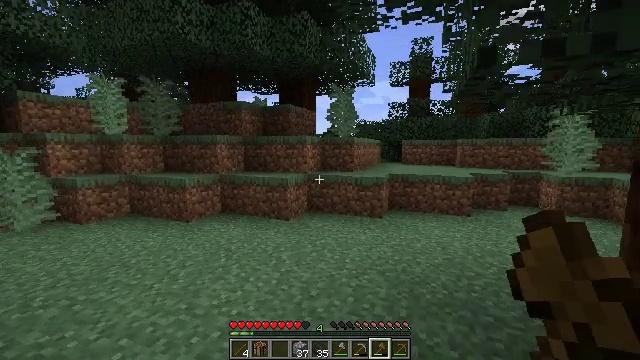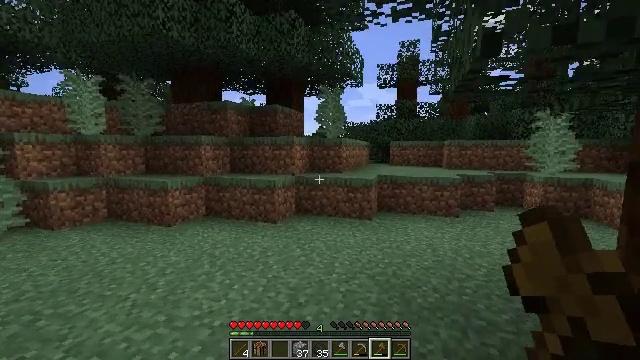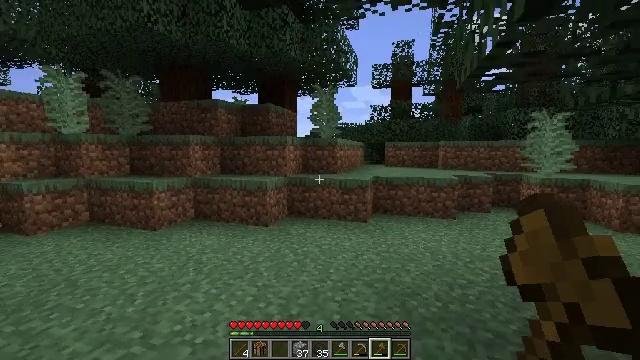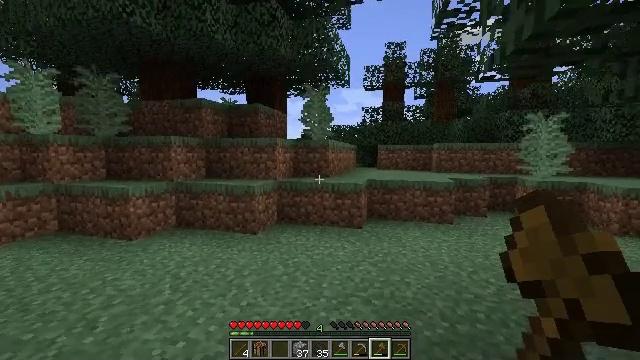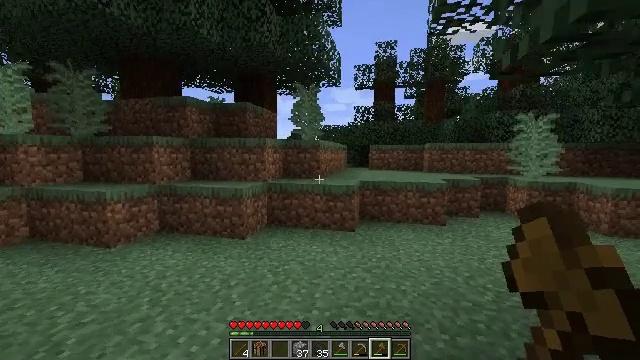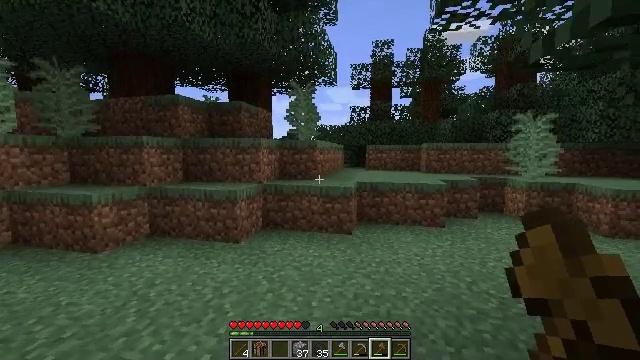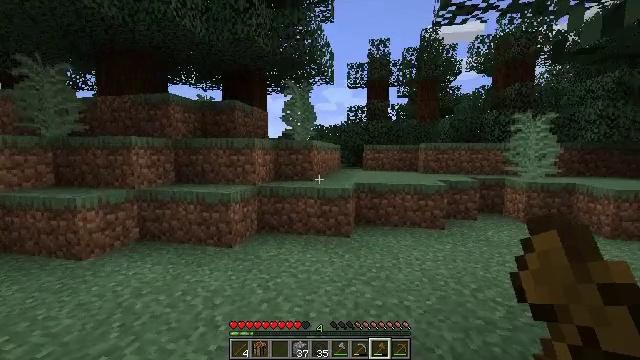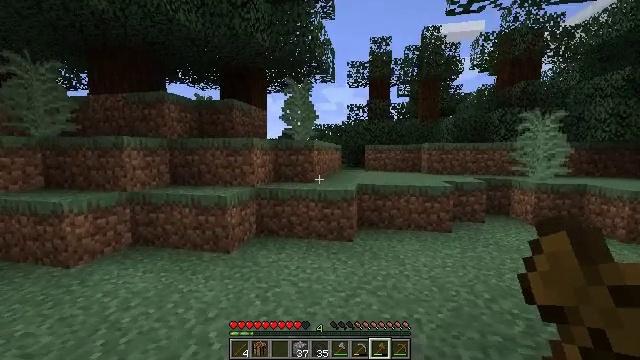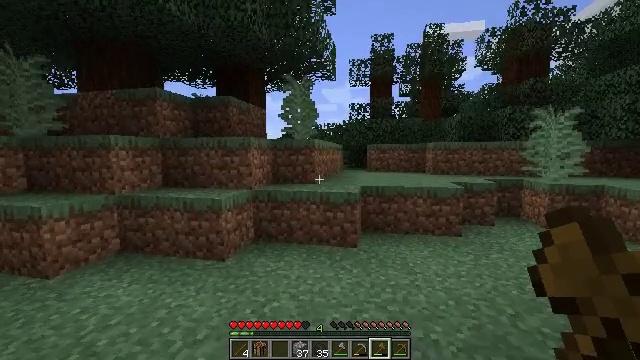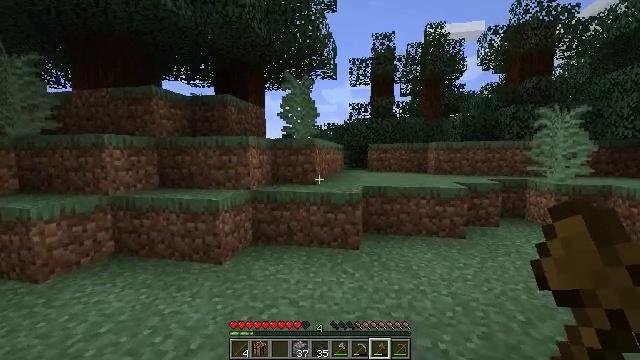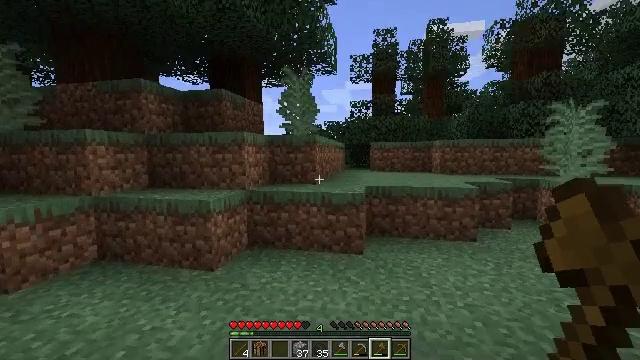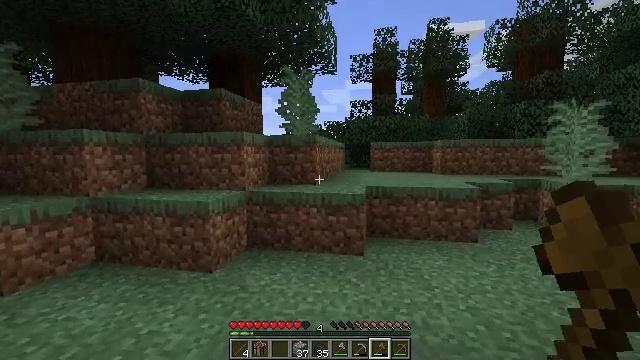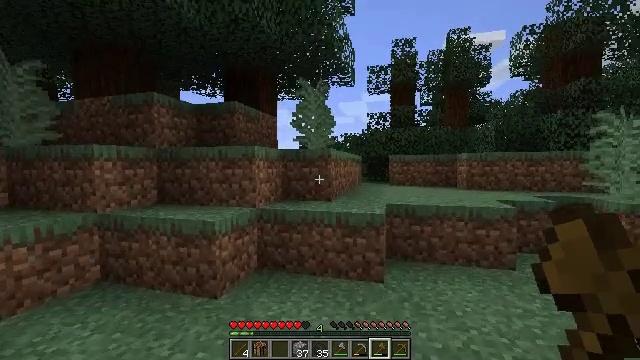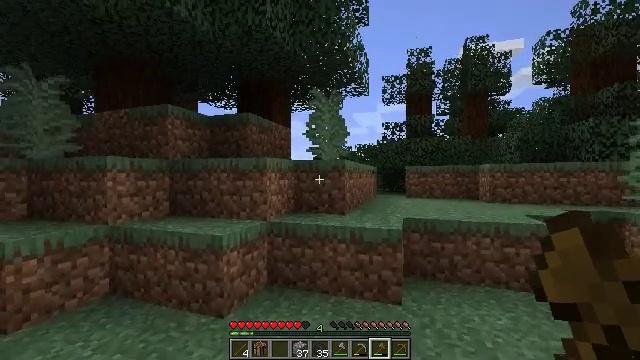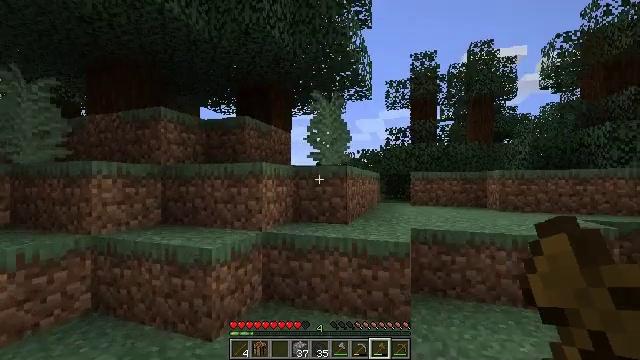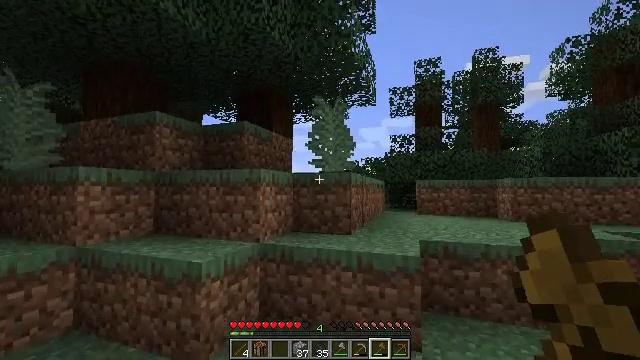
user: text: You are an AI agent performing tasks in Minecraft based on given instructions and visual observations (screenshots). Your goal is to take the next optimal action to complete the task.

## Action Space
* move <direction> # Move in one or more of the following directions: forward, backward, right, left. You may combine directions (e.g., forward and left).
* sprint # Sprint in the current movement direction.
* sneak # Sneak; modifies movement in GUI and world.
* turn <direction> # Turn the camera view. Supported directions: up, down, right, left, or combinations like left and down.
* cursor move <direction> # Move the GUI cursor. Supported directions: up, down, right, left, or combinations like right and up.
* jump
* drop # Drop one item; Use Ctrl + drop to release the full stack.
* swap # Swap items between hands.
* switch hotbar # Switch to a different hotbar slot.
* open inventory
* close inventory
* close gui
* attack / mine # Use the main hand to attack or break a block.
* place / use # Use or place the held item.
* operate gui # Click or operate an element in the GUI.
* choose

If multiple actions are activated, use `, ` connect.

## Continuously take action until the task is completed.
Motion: motion action
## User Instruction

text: Mine the large fern from the ground.
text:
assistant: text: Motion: move forward, turn right
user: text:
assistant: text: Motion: move forward, turn right
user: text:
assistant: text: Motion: move forward, turn right
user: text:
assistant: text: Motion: move forward, turn right
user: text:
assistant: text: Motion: move forward
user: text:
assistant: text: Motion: move forward
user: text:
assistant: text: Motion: move forward
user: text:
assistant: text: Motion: move forward
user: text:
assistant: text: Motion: move forward
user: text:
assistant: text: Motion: move forward
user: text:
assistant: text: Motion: move forward
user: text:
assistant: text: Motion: move forward, turn left and up
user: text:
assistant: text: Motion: move forward, turn left and up
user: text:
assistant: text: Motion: move forward, turn up
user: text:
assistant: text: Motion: move forward, turn up
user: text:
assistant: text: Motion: move forward
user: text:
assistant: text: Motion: move forward
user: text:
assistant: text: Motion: move forward
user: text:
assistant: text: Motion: move forward
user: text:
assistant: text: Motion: move forward
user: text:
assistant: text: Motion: move forward
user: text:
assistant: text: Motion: move forward, jump
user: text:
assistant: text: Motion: move forward, jump
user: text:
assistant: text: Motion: move forward, turn down, jump
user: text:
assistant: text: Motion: move forward, turn down, jump
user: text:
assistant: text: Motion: move forward, turn down
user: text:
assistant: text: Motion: move forward and move right, attack / mine
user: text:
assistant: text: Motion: move forward and move right, attack / mine
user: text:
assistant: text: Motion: move forward and move right, attack / mine
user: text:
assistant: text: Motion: move forward and move right